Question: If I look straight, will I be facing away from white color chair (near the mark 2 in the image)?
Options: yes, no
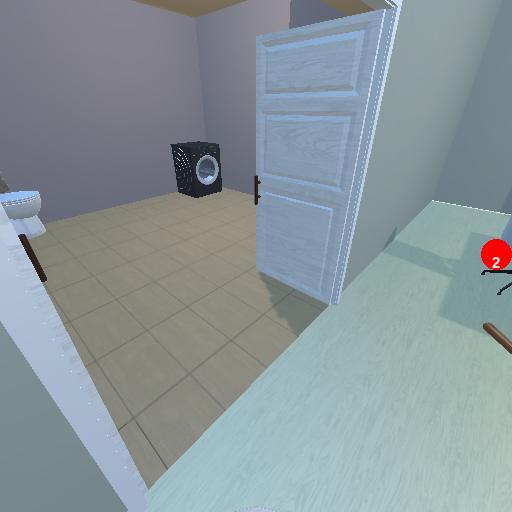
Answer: yes